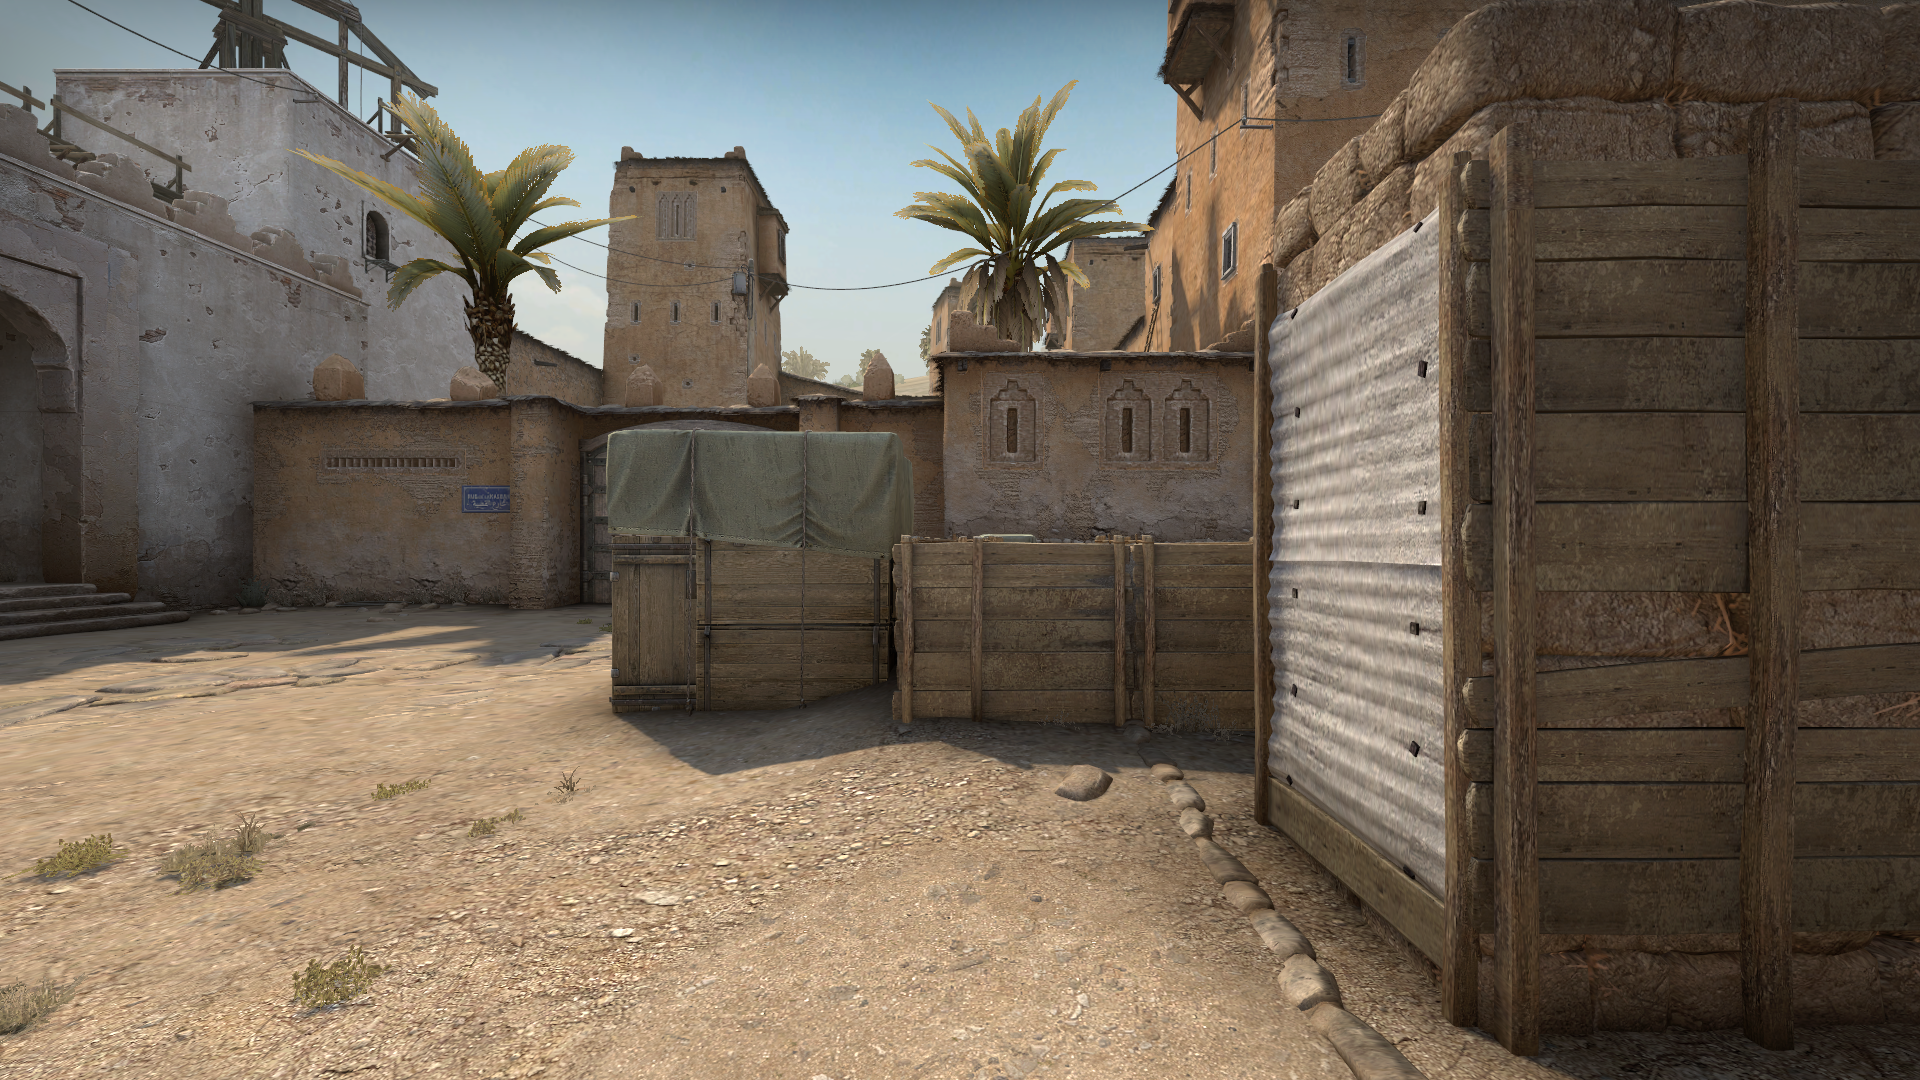
Map: de_dust2